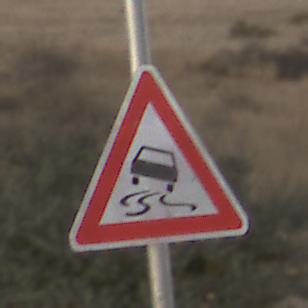
Verkehrszeichen: SchleuderOderRutschgefahr
Umgebung: Outdoor, RoadRail
Tageszeit: SunriseSunset
Wetter: PartlyCloudy
Licht: Natural
Jahreszeit: NotSpecified
Kontrast: LowContrast